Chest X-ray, PA view. Patient: 56 years old, sex F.
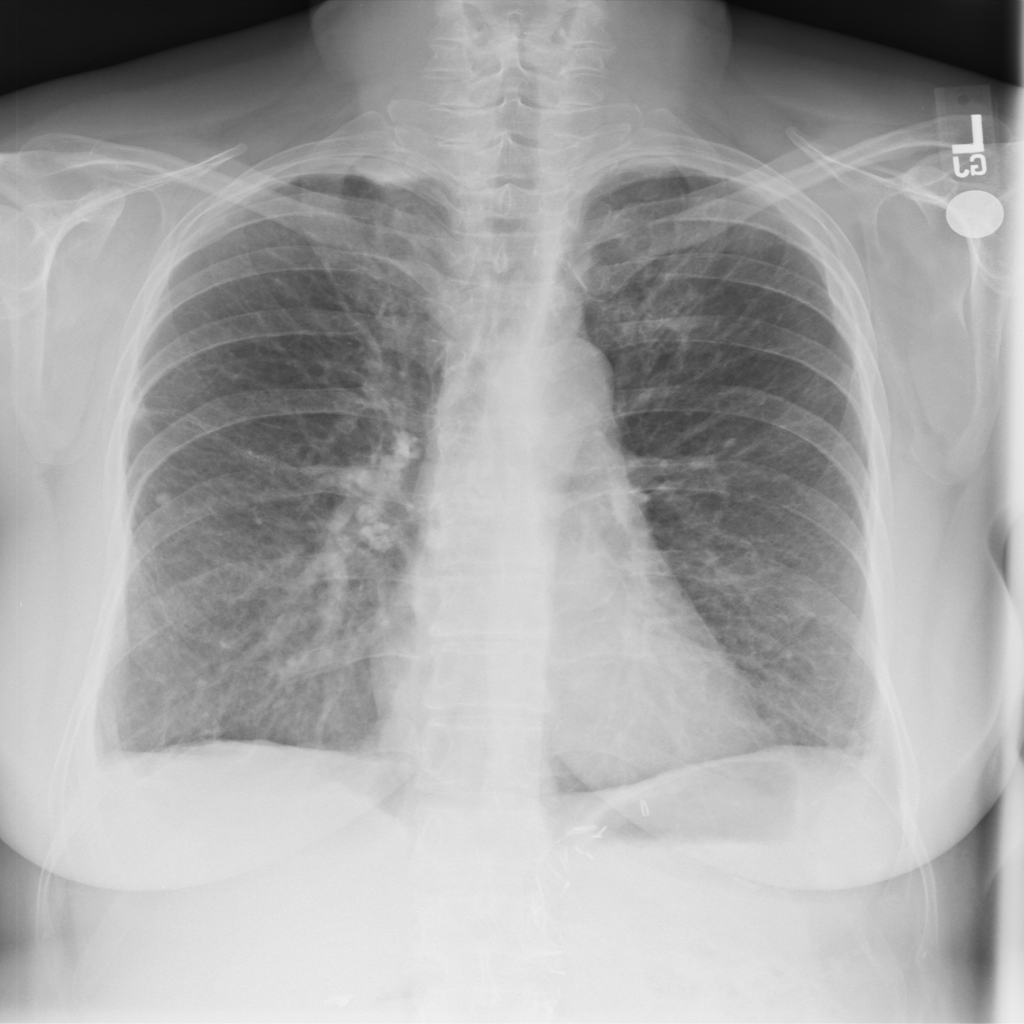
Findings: Pleural_Thickening